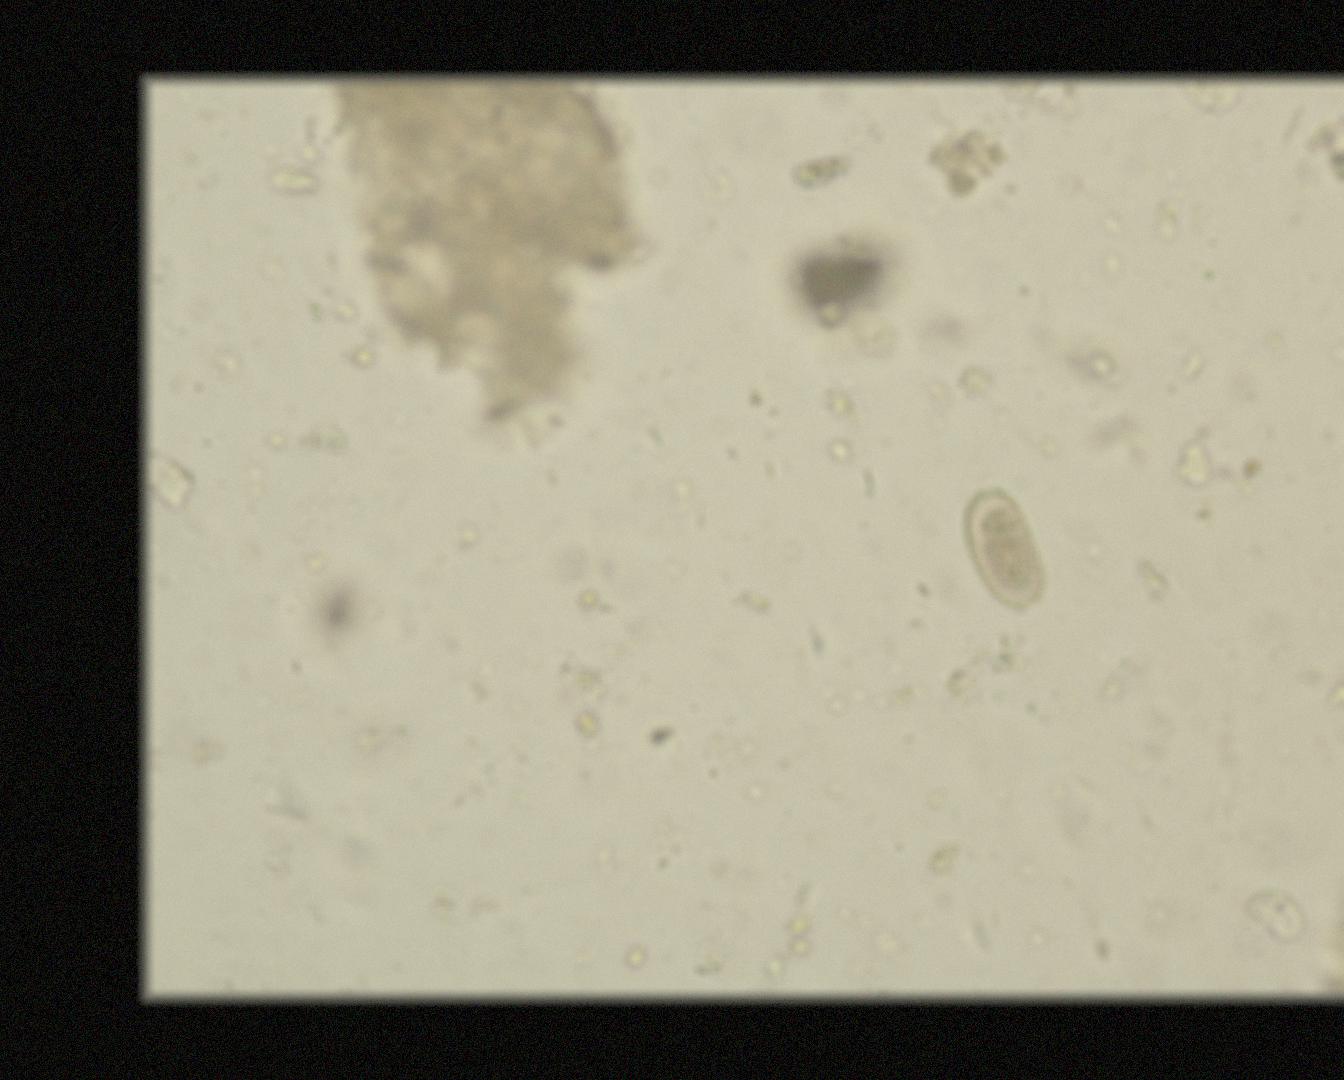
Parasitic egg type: Capillaria philippinensis